Field crop: tomato
Growth stage: 1
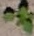
Species: solanum